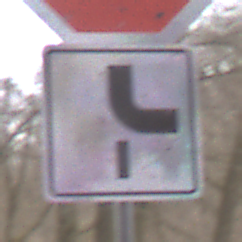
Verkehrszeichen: VerlaufVorfahrtsstrasse10
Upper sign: Stop
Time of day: MorningAfternoon
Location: Outdoor (Nature)
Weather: Overcast
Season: Autumn
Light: Natural